Here is the continuous-wavelet rendering of a rotor kit's vibration signal. Diagnose the rotating machine from this image, choosing from: normal, misalignment, unbalance, looseness.
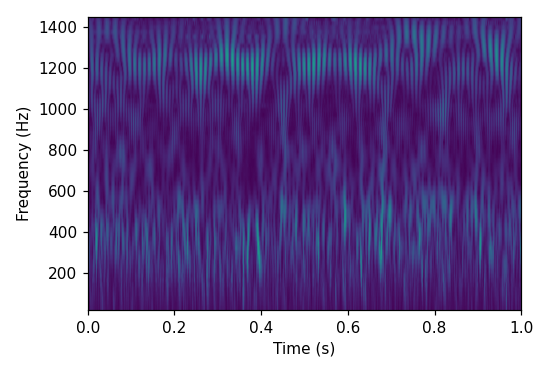
Answer: misalignment